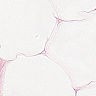
Metastatic tissue present: no